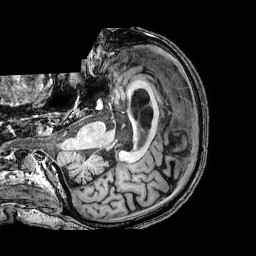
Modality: T1w
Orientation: axial
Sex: male
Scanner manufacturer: philips
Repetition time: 0.008236 s
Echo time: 0.00381 s